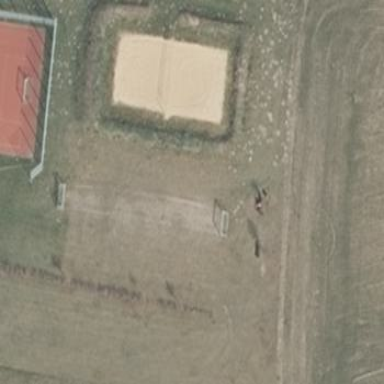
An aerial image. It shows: Beach volleyball pitch for leisure land.